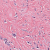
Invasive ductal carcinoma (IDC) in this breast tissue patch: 0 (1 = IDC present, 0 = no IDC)